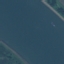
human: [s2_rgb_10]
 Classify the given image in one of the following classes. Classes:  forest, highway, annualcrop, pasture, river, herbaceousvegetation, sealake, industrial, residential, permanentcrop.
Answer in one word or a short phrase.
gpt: River